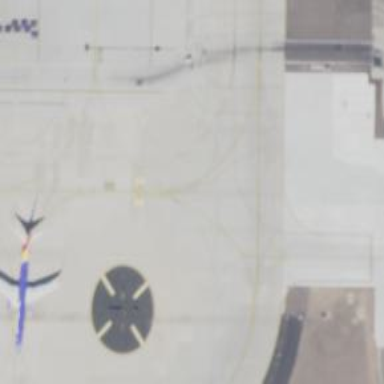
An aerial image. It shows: Image of taxiway at airport.